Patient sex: F
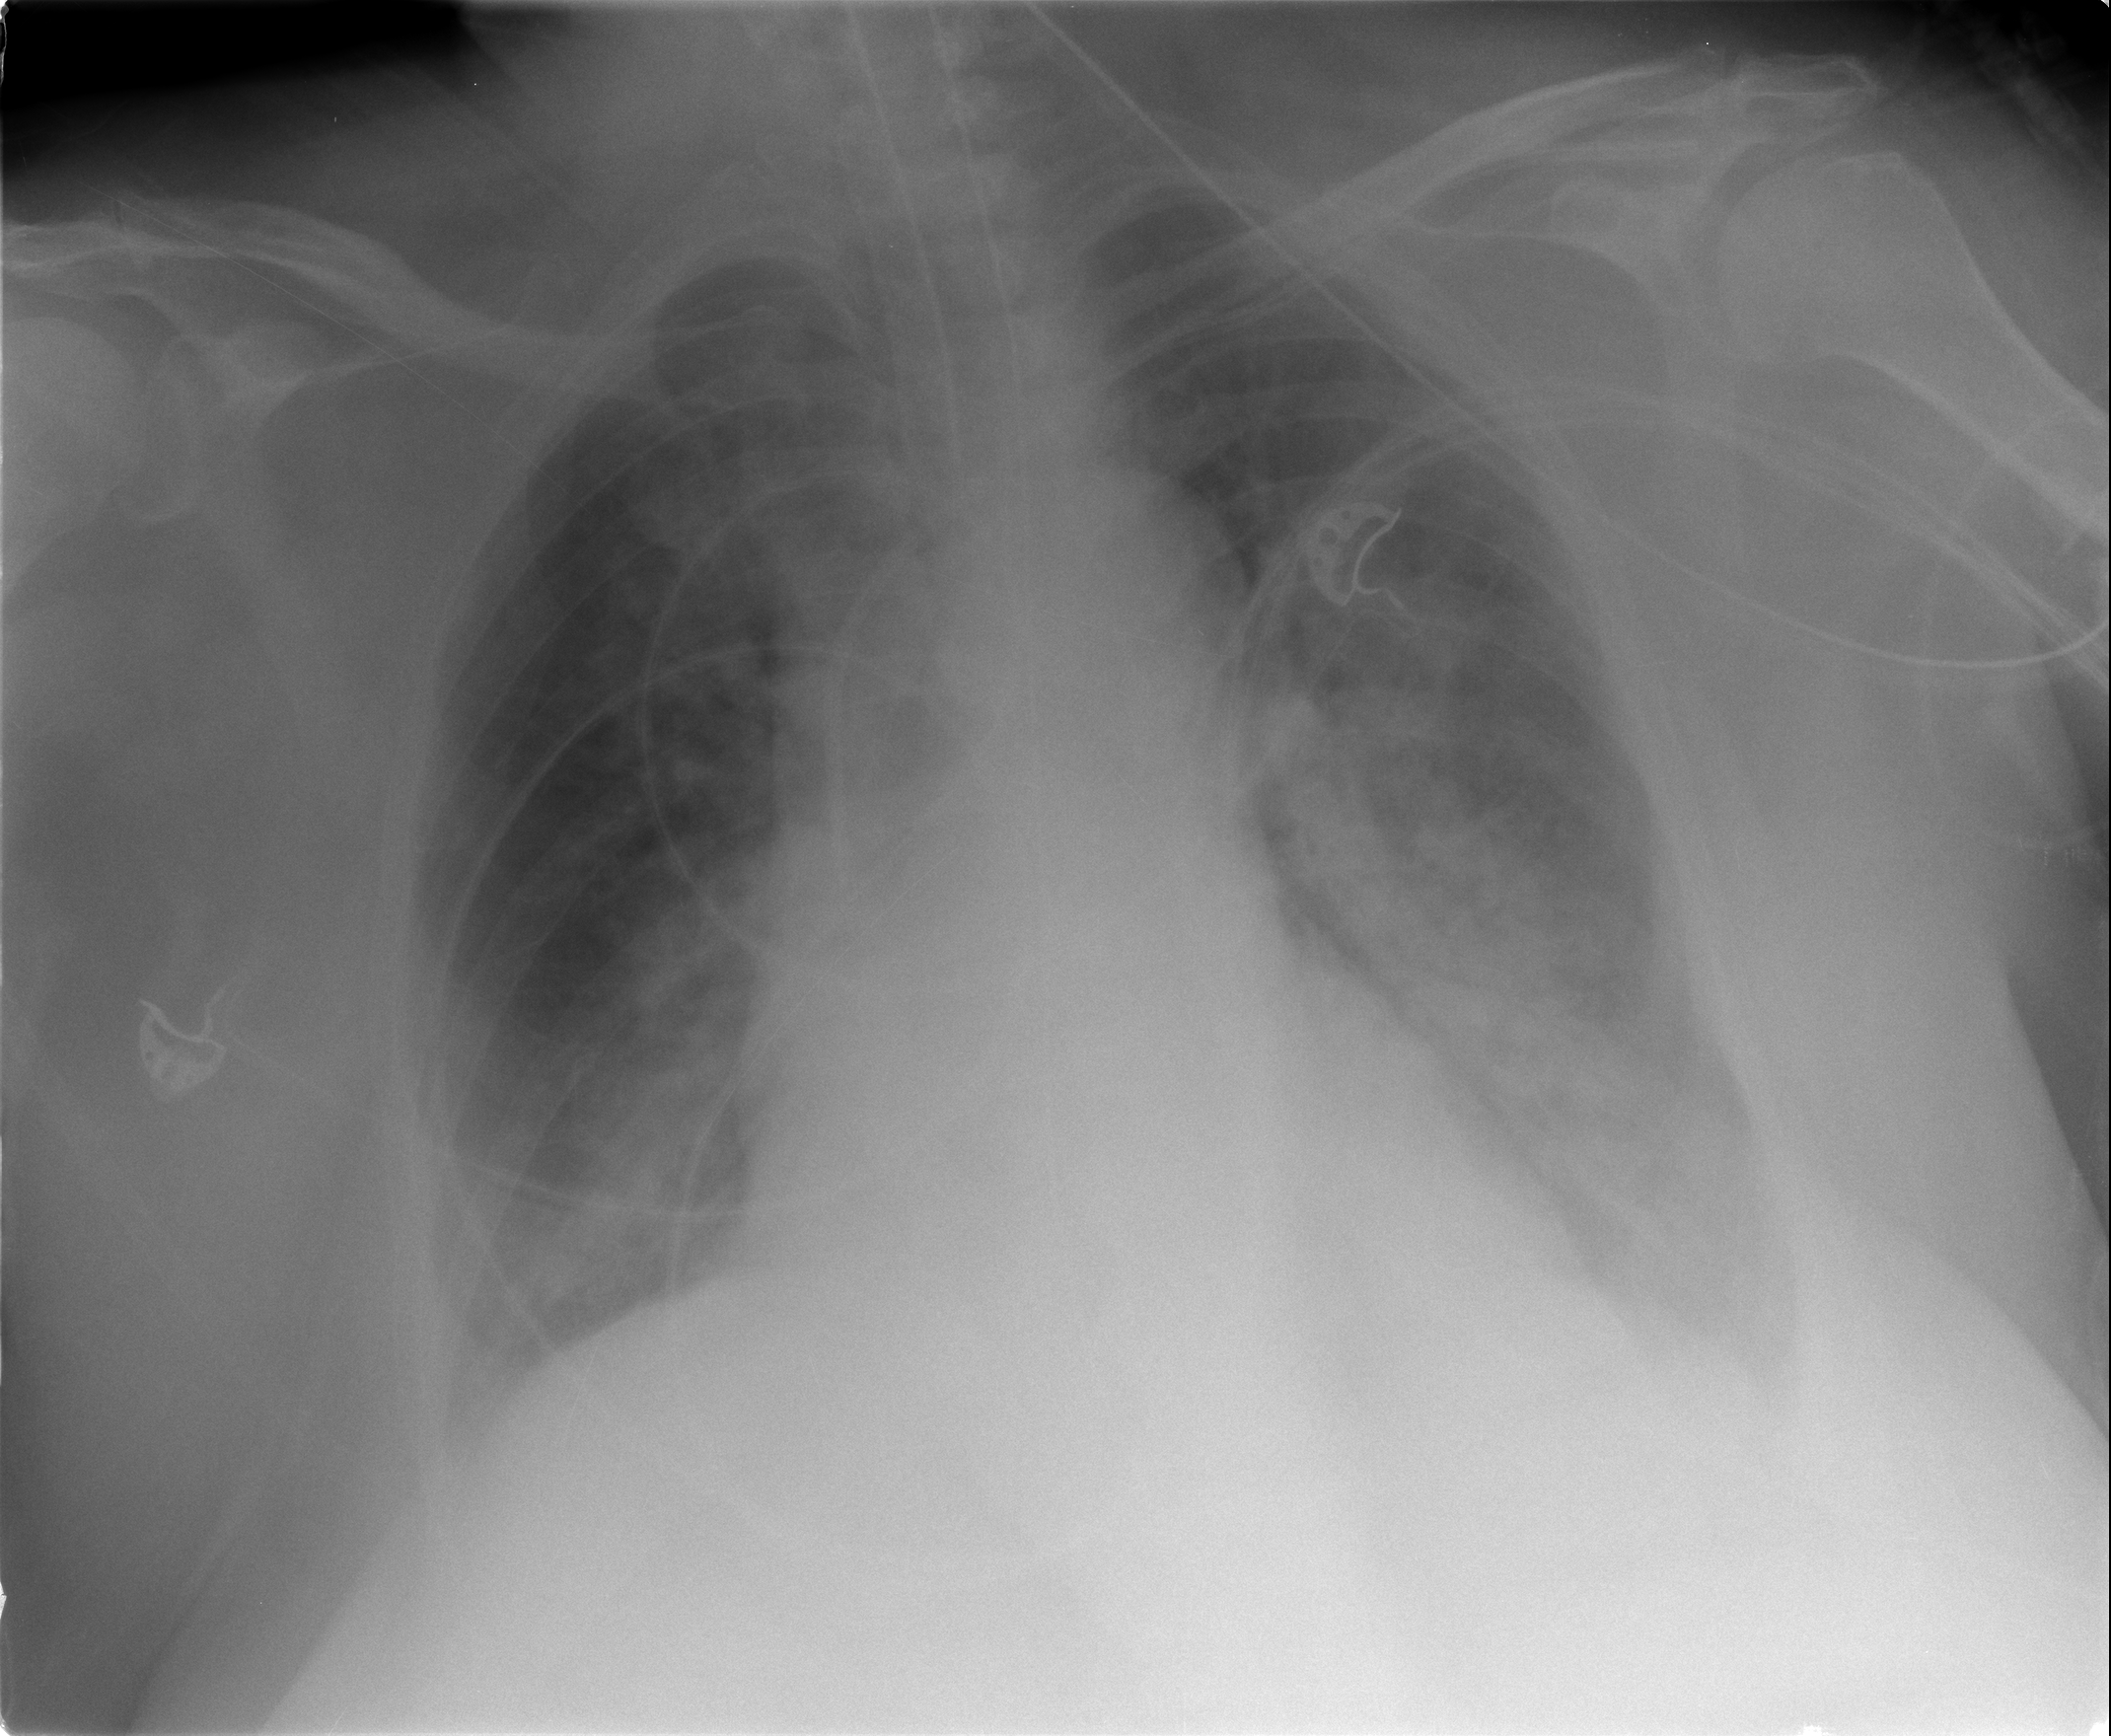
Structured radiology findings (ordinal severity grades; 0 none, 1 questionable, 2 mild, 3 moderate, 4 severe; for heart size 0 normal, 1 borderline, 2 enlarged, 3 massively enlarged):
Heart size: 0
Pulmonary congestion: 3
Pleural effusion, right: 1
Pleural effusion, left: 1
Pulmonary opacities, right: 1
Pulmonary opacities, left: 2
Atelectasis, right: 2
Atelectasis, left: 2